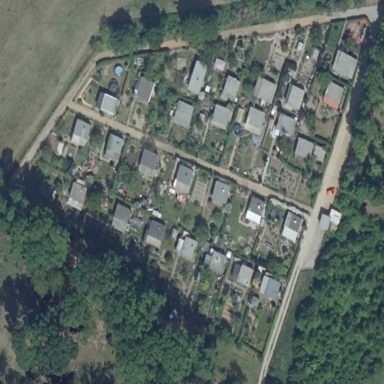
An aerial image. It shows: Area designated for allotments.